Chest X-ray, AP view. Patient: 57 years old, sex M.
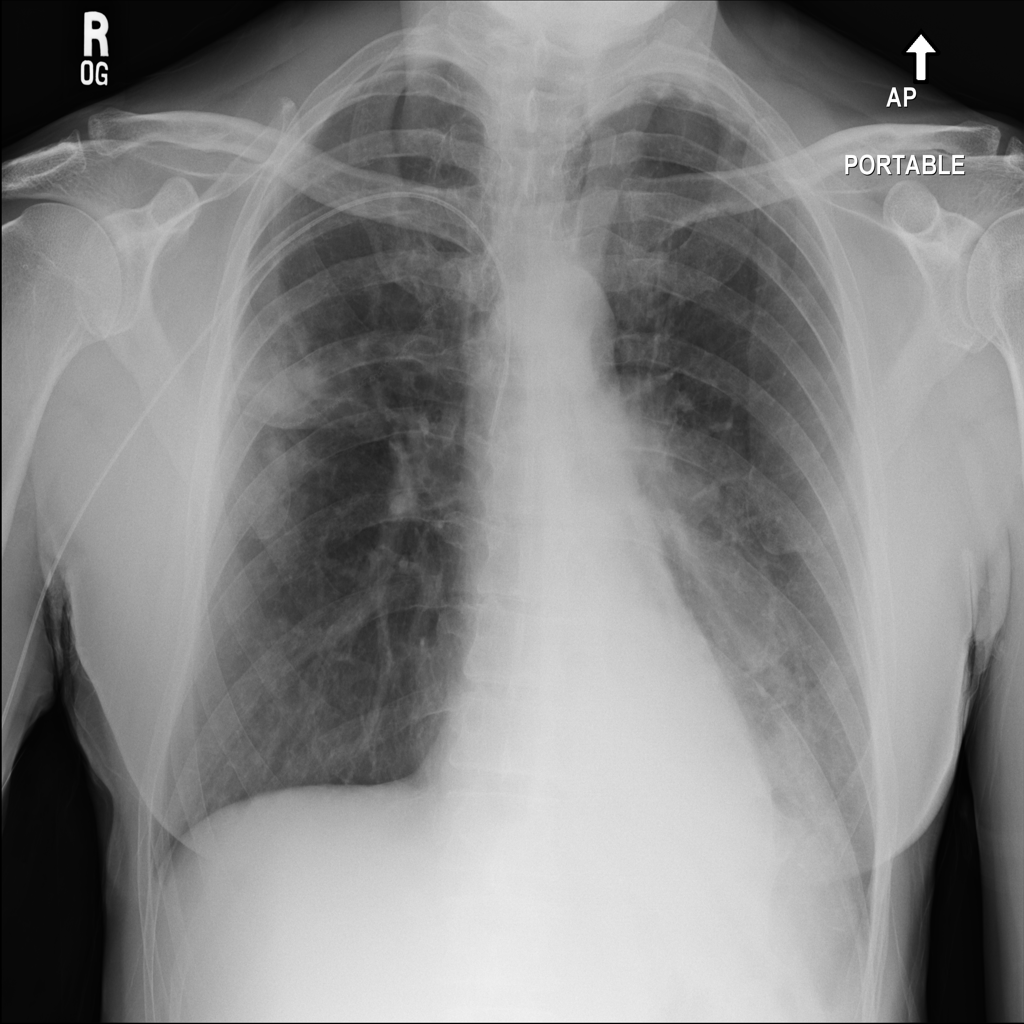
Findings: Mass, Pleural_Thickening